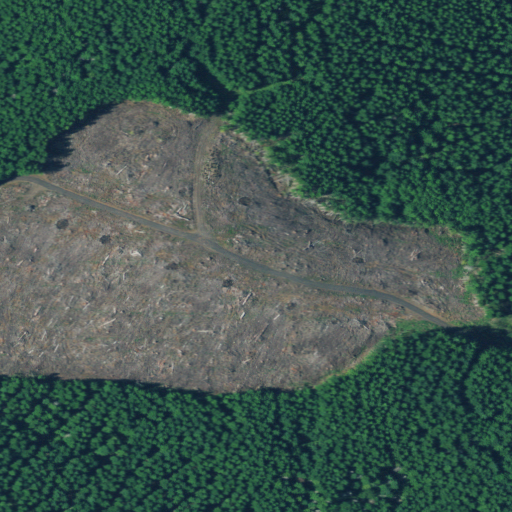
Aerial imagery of mountain in Oregon named Enterprise Point containing evergreen forest, grassland, and open development